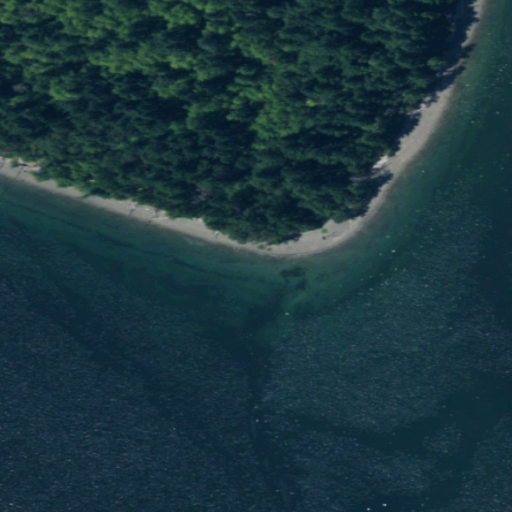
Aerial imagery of cape in Washington named Tucksel Point containing open water, evergreen forest, mixed forest, barren land, herbaceous wetlands, and deciduous forest